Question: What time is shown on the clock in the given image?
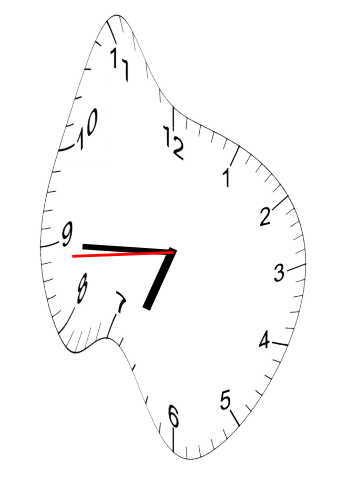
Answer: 06:44:44